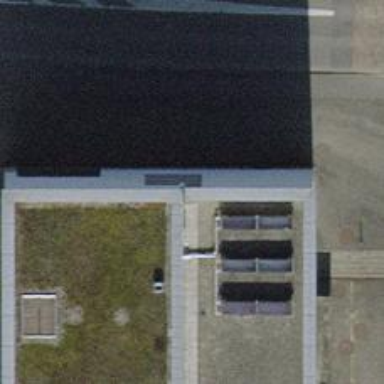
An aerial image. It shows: Bicycle parking facility.